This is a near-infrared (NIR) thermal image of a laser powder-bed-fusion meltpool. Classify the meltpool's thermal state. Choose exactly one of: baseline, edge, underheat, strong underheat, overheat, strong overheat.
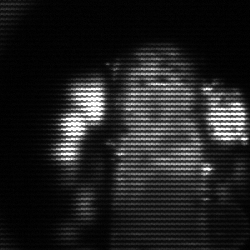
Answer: strong underheat